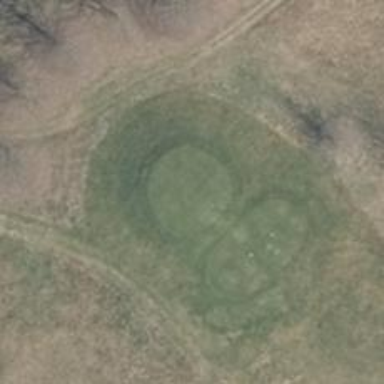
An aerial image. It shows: Golf tee.